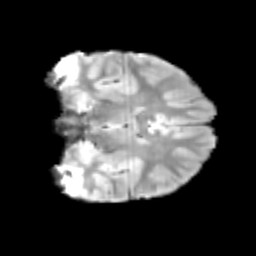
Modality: T2w
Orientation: coronal
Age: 9
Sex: female
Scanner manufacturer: siemens
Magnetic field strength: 3 T
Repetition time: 3.8 s
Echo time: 0.07 s